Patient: sex M, age 48
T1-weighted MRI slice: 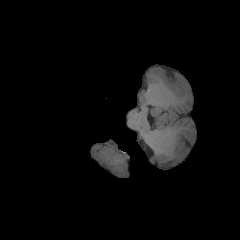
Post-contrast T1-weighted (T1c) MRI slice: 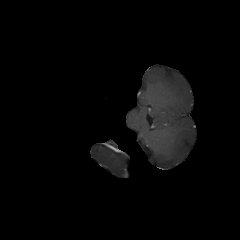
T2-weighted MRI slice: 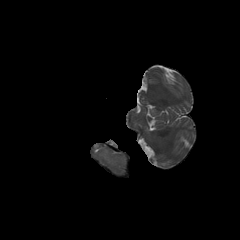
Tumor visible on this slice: no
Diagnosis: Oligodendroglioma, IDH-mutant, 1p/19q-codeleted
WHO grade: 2